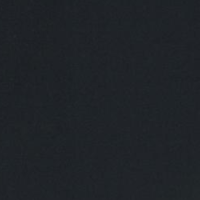
EUNIS habitat code: 14
Species observed at this site:
Tachybaptus ruficollis
Corvus corone
Fulica atra
Bucephala clangula
Sylvia atricapilla
Spinus spinus
Gymnadenia conopsea
Lagopus muta
Phylloscopus collybita
Anas bahamensis
Pica pica
Phoenicurus ochruros
Sitta europaea
Garrulus glandarius
Nucifraga caryocatactes
Certhia familiaris
Picus viridis
Corvus corax
Periparus ater
Anas acuta
Cyanistes caeruleus
Lophophanes cristatus
Anas platyrhynchos
Troglodytes troglodytes
Pyrrhula pyrrhula
Streptopelia decaocto
Aythya ferina
Chloris chloris
Montifringilla nivalis
Aix galericulata
Aythya fuligula
Passer domesticus
Fringilla coelebs
Tadorna tadorna
Mareca penelope
Carduelis carduelis
Turdus merula
Spatula clypeata
Parus major
Mergus merganser
Turdus pilaris
Regulus regulus
Pyrrhocorax graculus
Aquila chrysaetos
Motacilla alba
Delichon urbicum